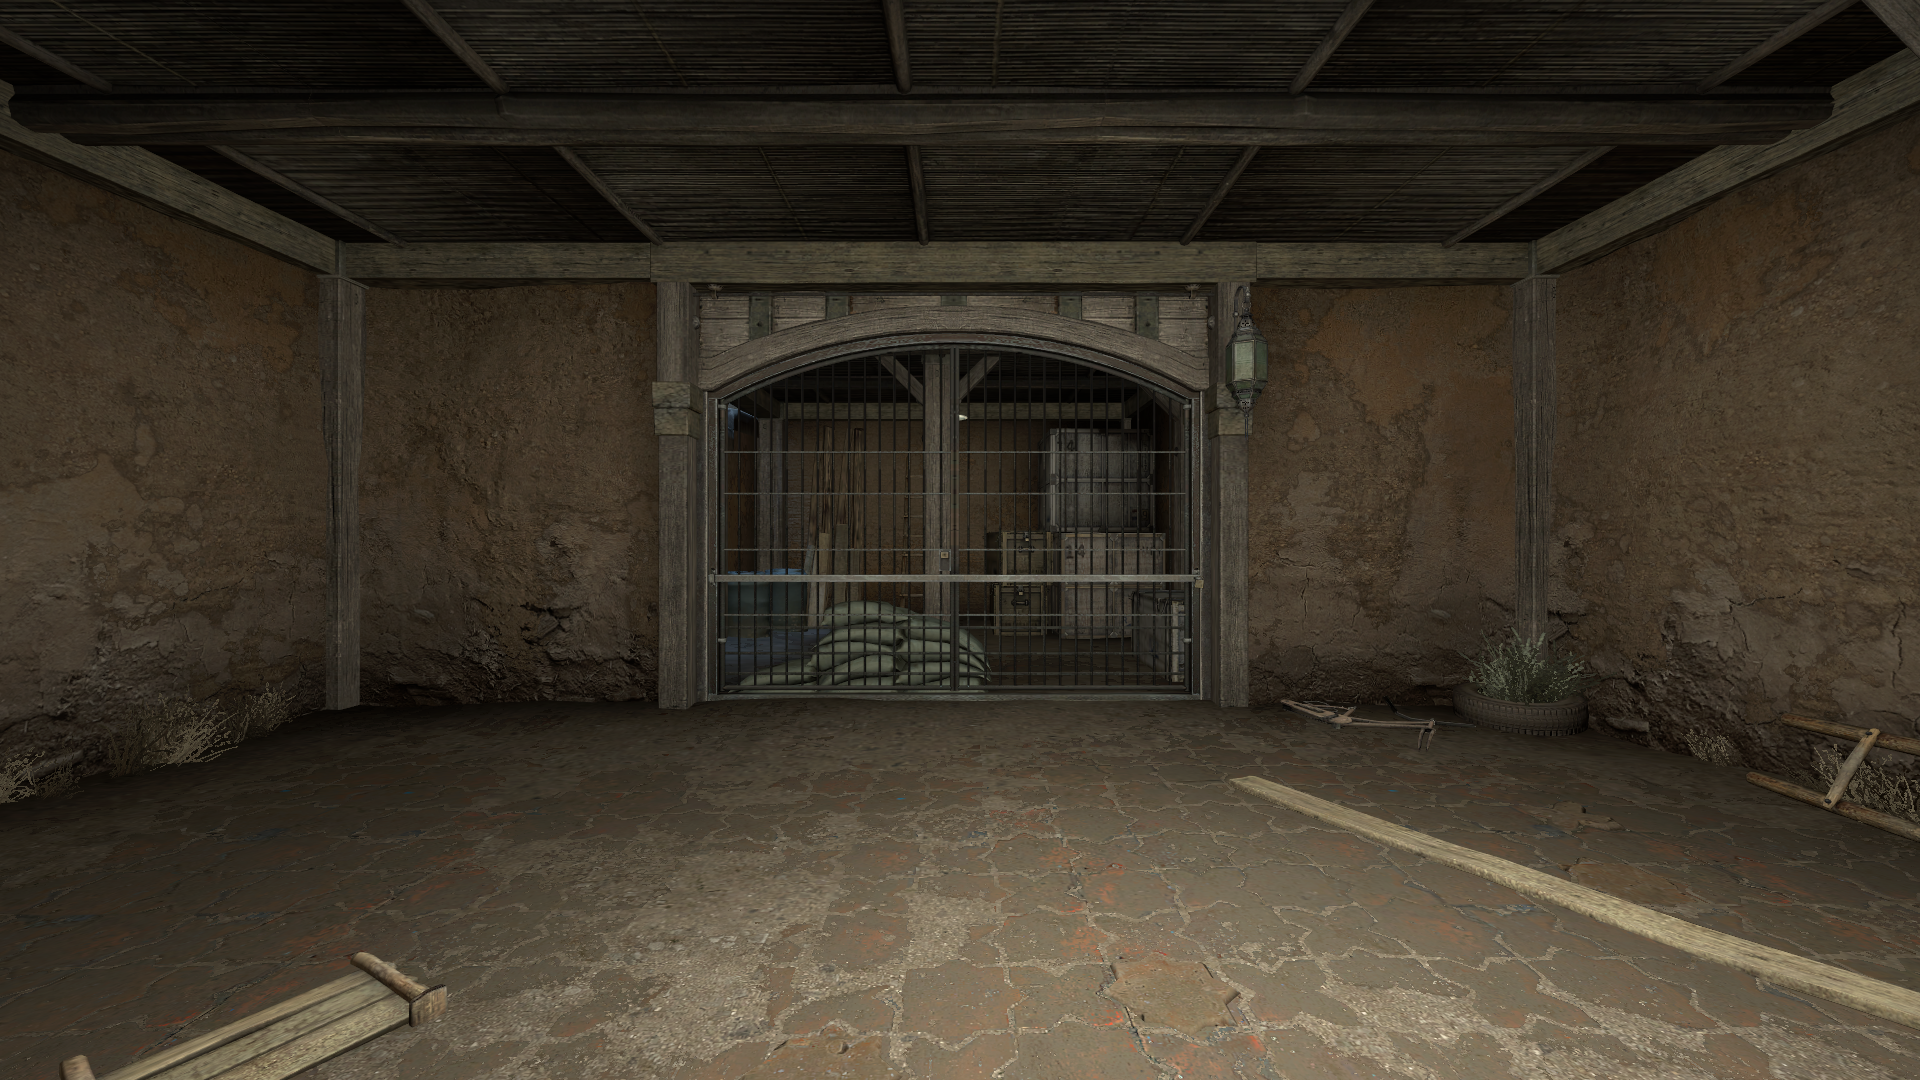
Map: de_dust2